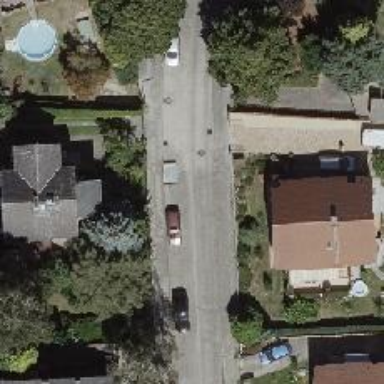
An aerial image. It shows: Residential road with concrete plates surface.